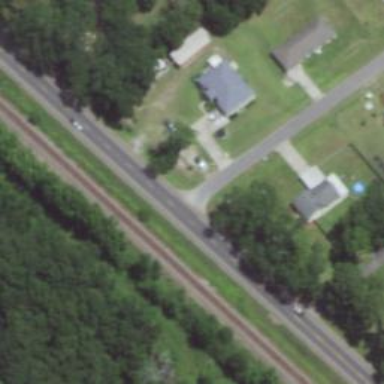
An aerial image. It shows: Railway track.